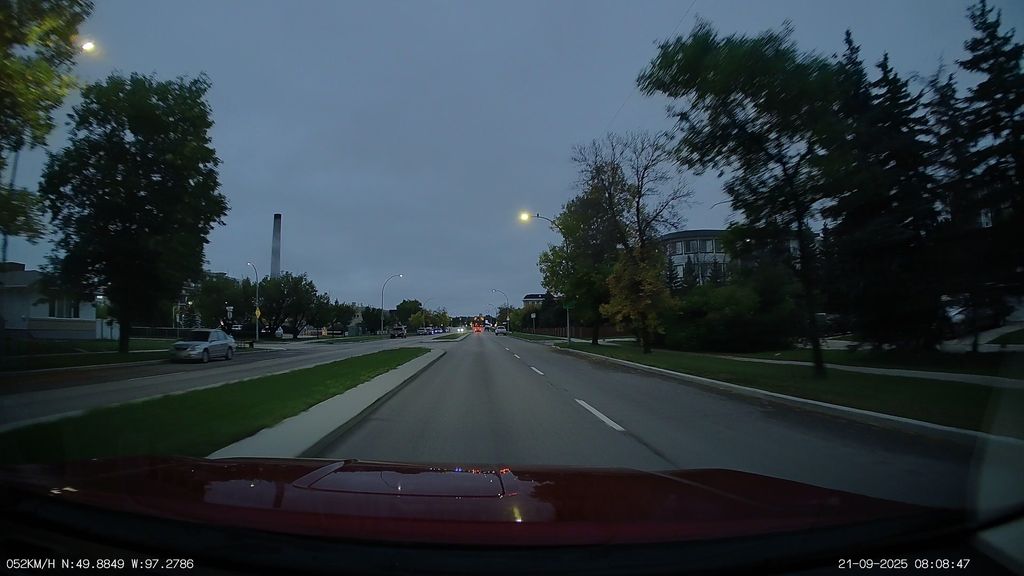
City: winnipeg